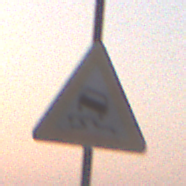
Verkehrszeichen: SchleuderOderRutschgefahr
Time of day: SunriseSunset
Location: Outdoor (Urban)
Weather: Clear
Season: NotSpecified
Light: Natural